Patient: sex M, age 24
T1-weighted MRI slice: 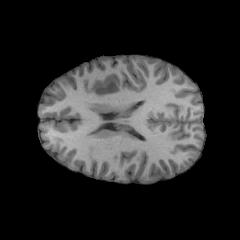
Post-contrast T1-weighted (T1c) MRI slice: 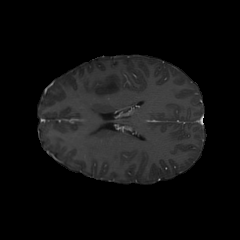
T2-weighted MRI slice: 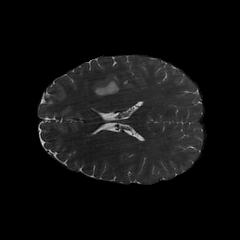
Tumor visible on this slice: yes
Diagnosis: Astrocytoma, IDH-mutant
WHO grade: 2